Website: apple
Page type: billing-address
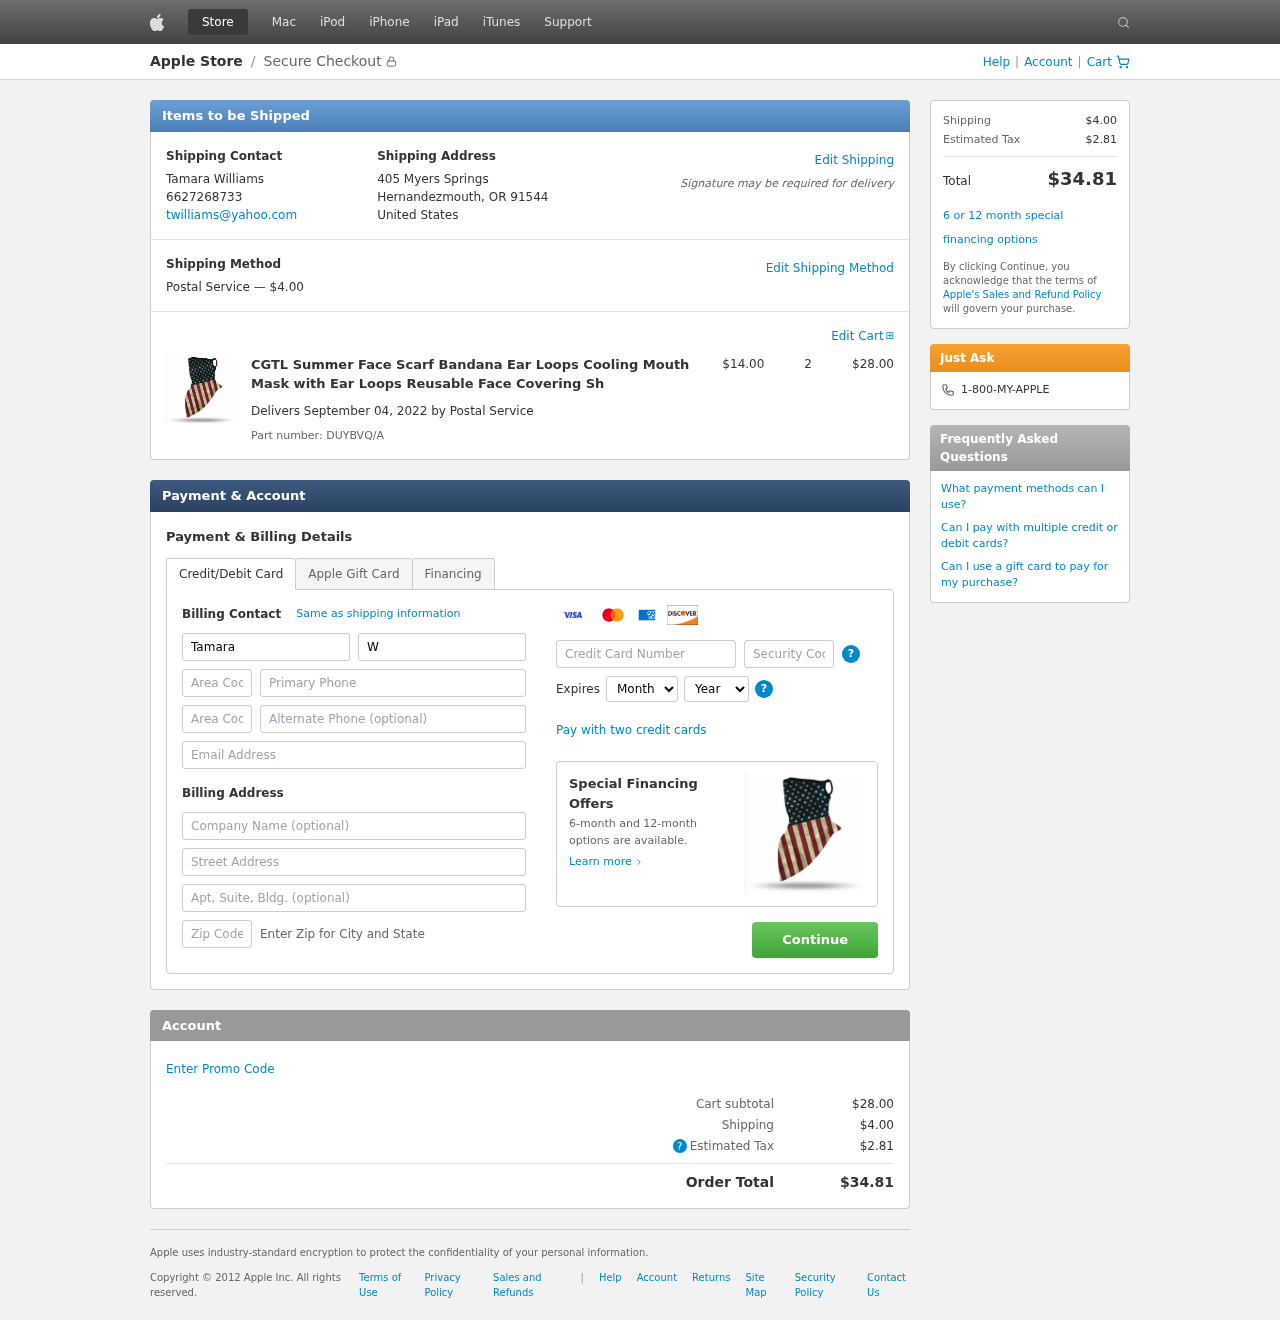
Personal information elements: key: PII_CARD_CVV
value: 424
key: PII_CARD_EXPIRY_MONTH
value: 04
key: PII_CARD_EXPIRY_YEAR
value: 27
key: PII_CARD_NUMBER
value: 2595 3934 9544 9700
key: PII_CITY_STATE_ZIP
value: Hernandezmouth, OR 91544
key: PII_COUNTRY
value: United States
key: PII_EMAIL
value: twilliams@yahoo.com
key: PII_FIRSTNAME
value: Tamara
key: PII_FULLNAME
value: Tamara Williams
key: PII_LASTNAME
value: Williams
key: PII_PHONE
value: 6627268733
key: PII_PHONE_ALT
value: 5108057213
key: PII_PHONE_ALT_AREA
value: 510
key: PII_PHONE_AREA
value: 662
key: PII_STREET
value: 405 Myers Springs
Product elements: key: PRODUCT1_NAME
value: CGTL Summer Face Scarf Bandana Ear Loops Cooling Mouth Mask with Ear Loops Reusable Face Covering Sh
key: PRODUCT1_PRICE
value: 14
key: PRODUCT1_QUANTITY
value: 2
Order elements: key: ORDER_SHIPPING_COST
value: $4.00
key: ORDER_SUBTOTAL
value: $28.00
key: ORDER_DELIVERY_DATE
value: September 04, 2022
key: ORDER_PART_NUMBER
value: DUYBVQ/A
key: ORDER_TAX
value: $2.81
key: ORDER_TOTAL
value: $34.81